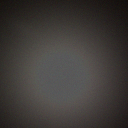
Screen state: off